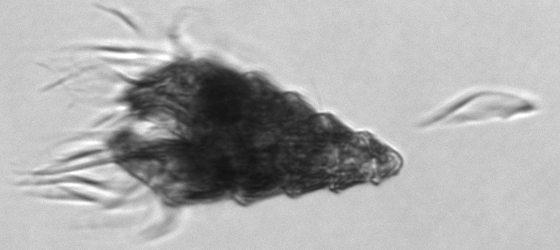
Label: Laboea_strobila